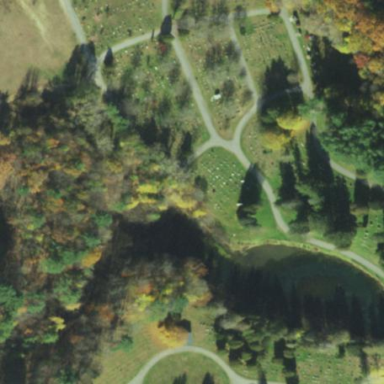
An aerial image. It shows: Cemetery.